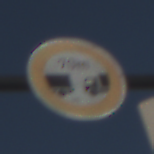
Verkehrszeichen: VerbotUnterschreitenMindestabstand
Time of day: MorningAfternoon
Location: Outdoor (Urban)
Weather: Clear
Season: NotSpecified
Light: Natural